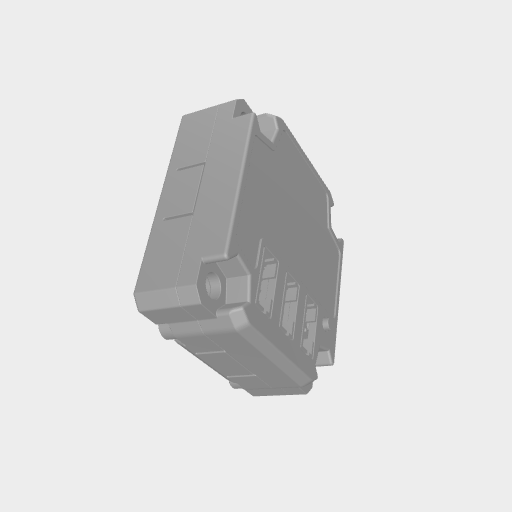
Part: PinpointModule